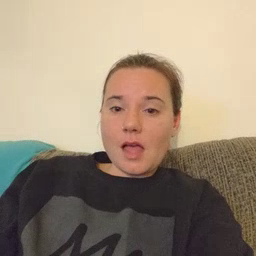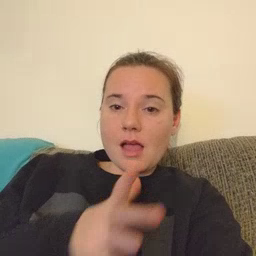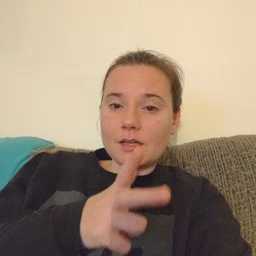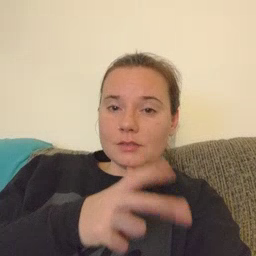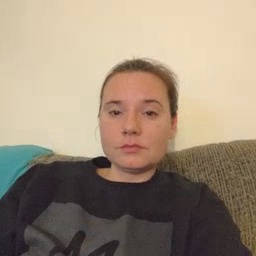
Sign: hen